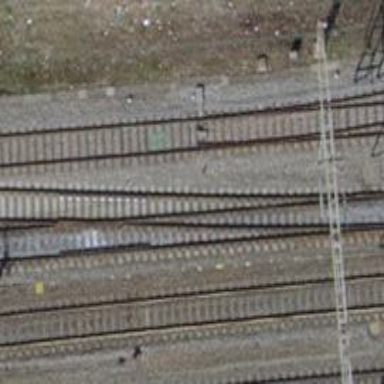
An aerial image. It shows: Siding railway track with electrified contact line.